Question: Ok, I want my home page to have a structure like the below picture

-The 1st block of info is just 1 "text line"
-The 2nd block of info is the "Wellcome Text" (there're many text lines in here)
-The 3rd block of info is the "Note Text" (there're some text lines in here)
-The 4th block of info is for holding a few widgets such as buttons, icon...
So, I decided to use 'Div'. It works fine for the 1st, 2nd & 4th but I don't know how to position the 3rd.
'''
.aTextLine
{
position:relative;
left:500px;
top:32px;
text-align:right;
width:420px;
}
.wellcomeText
{
position:relative;
left:200px;
top:50px;
text-align:left;
width:720px;
}
.widgetSection
{
position:relative;
left:200px;
top:60px;
text-align:left;
width:720px;
}
.noteText
{
position:relative;
left:230px;
top:60px;
text-align:left;
width:100px;
}
'''
If i obmitted the 'noteText' then it look like the picture but without the note section, so :
How to change the CSS '.noteText' so that it will look like the above picture
The home page is like this
'''
<html>
<div class="{style.aTextLine}" > ...1 text line</div>
<div class="{style.wellcomeText}" > many text lines....
.....
...</div>
<div class="{style.widgetSection}" > <g:Button...> <img...> </div>
</html>
'''
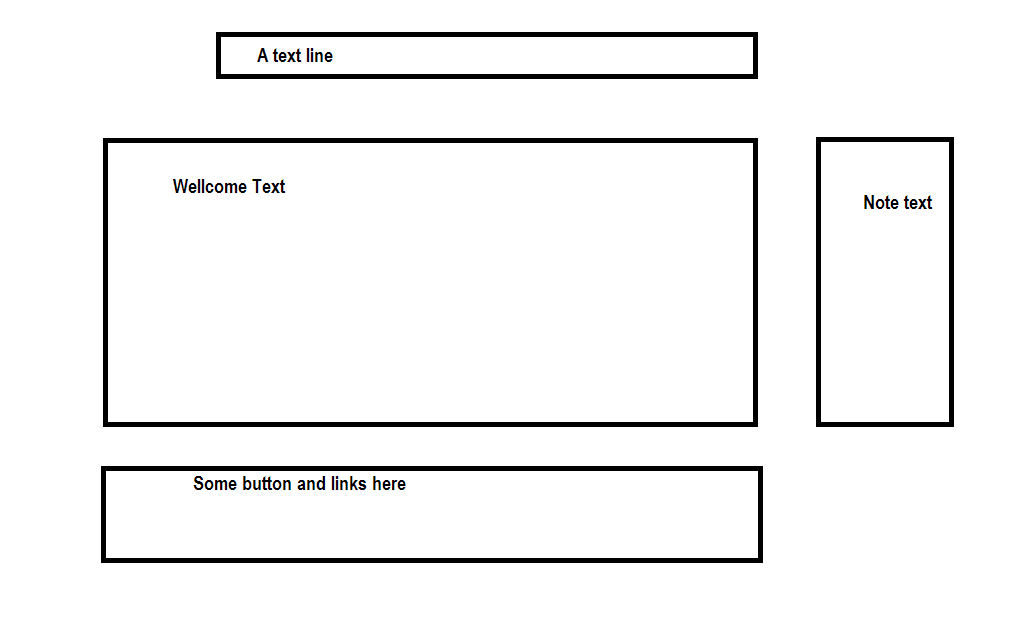
Answer: <URL>
I assumed your html as designed in the fiidle. so modified only few css. If you want that design alone, i can overwrite the whole code in best manner.
'''
.div1
{
position:relative;
left: 100px;
text-align: right;
top:32px;
width:420px;
border: 1px solid;
}
.div2
{
position:relative;
left:80px;
top:50px;
text-align:left;
width:500px;
border: 1px solid;
height: 100px;
float: left;
'''
}
'''
.div3
{
position:absolute;
width:100px;
left: 600px;
top: 80px;
border: 1px solid;
height: 100px;
}
.div4
{
position:relative;
left:80px;
top:60px;
text-align:left;
width:500px;
clear: both;
border: 1px solid;
}
'''
Let me know if any problem occurs or requirement changes. I ll edit it.
<URL>
It ll not cause any problem..